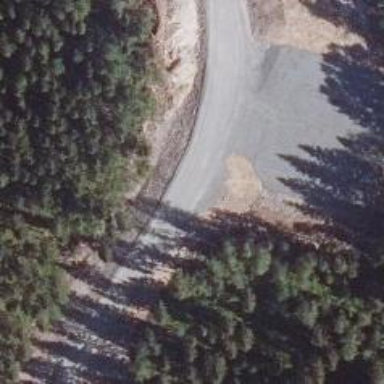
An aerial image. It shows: Unclassified road.